Question: I've a project that I need to track a car in the road, I've the below road and I need to put a marker for a vehicle. I've setup a GPS device in the vehicle and I get the coordinate from the device, between, The GPS device location accuracy is not very good ( < 10M), How can I set the marker on the road draw in the map?

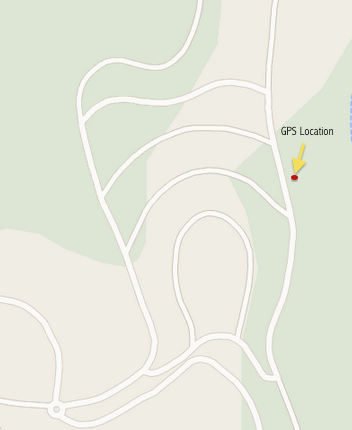
Answer: The Google <URL>.
To only get the current position, just choose a suitable range for 'minTimestamp' and 'maxTimestamp'. If you'd like to avoid storing a history altogether, you should be able to just reuse a fixed timestamp:
> If a crumb's timestamp is the same as an already-existing crumb for
the specified entity, the existing crumb will be overwritten with the
new one. (see "<URL>